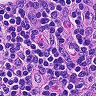
Metastatic tissue present: no